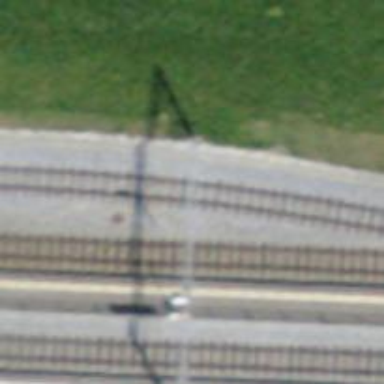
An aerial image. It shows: Narrow gauge railway siding with one track. The railway line is electrified with contact line.